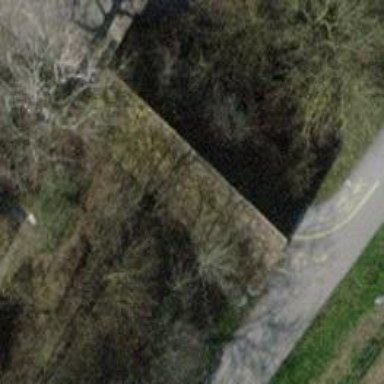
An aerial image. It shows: Track road on bridge with grade 1 track type.